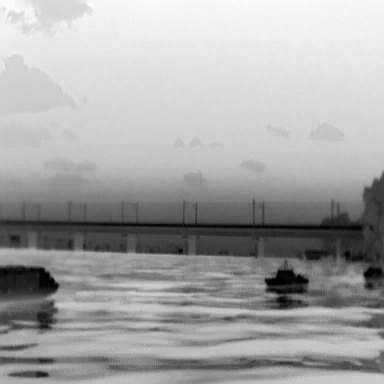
There are three objects shown in the infrared image, including two warships, and a fishing_boat.